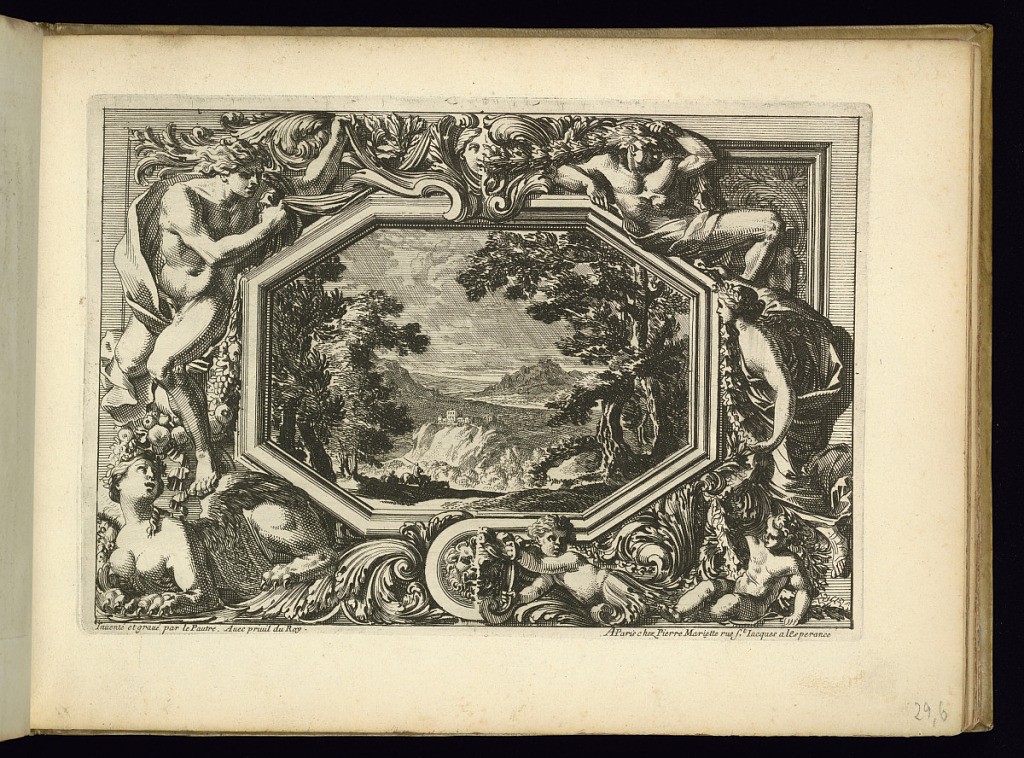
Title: Ornamental Panel Design
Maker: Jean Le Pautre, French, 1618–1682
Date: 1657–82
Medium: Etching on laid paper
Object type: Print
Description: A rectangular ornamental panel design with a central octagonal landscape scene with a building in the background and trees in the foreground. Surrounding the scene are two different designs featuring figures, putti, a sphynx, mascarons (masks), festoons of leaves and fruit, and scrolling leaves (rinceaux). The plate is signed.